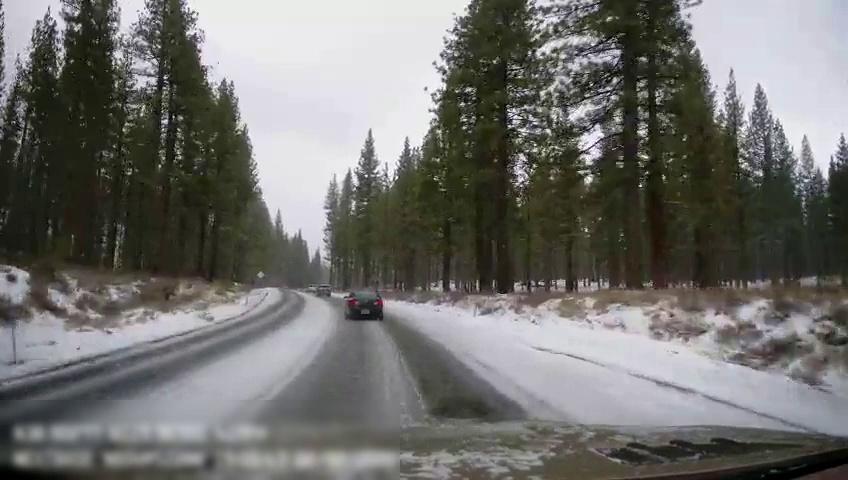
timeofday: Day
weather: Snowy
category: Drivable Space
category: Vehicles | Car
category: Vehicles | Car
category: Vehicles | Car